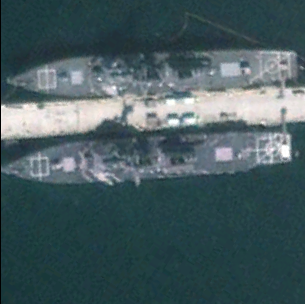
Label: destroyer